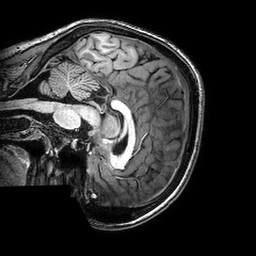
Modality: T1w
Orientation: sagittal
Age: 23
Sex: female
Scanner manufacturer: philips
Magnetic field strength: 3 T
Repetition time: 0.008202 s
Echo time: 0.00377 s